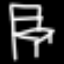
Label: chair